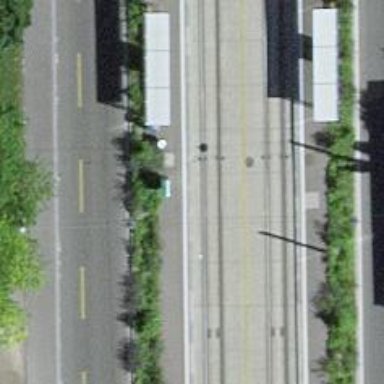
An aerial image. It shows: Bus stop with stop position for public transport.